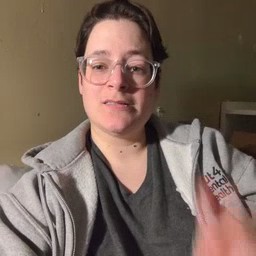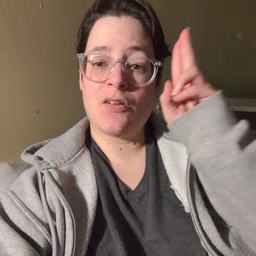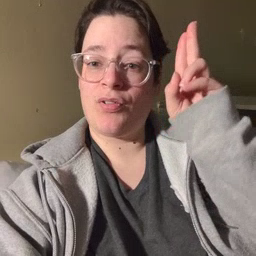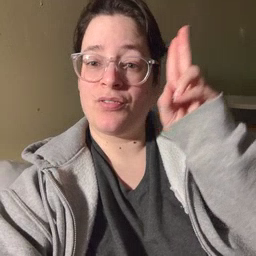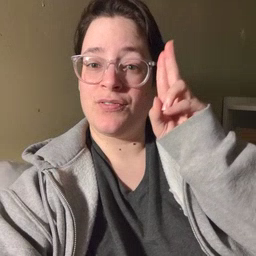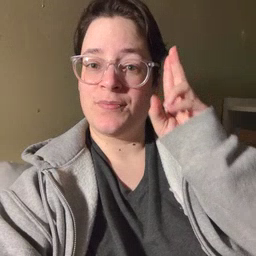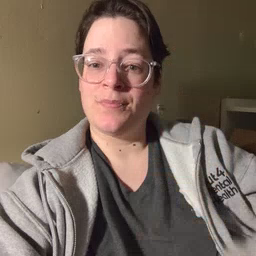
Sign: uncle